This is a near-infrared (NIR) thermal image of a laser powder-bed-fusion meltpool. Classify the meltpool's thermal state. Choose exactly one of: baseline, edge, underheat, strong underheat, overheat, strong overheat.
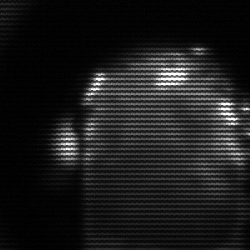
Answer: baseline